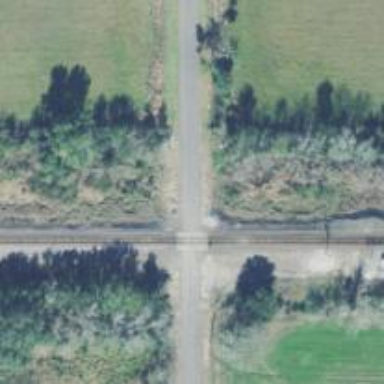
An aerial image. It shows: Railway level crossing.